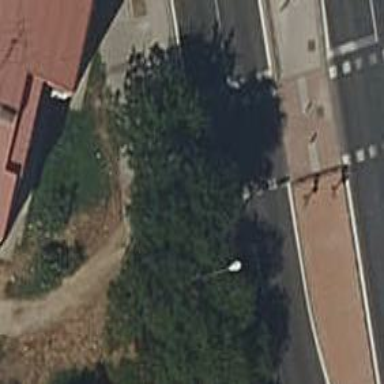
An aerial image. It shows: Zebra crossing with traffic signals. The crossing is marked by traffic lights.